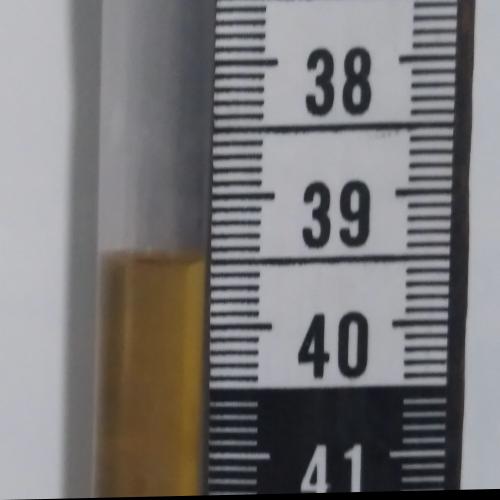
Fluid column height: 39.5 cm